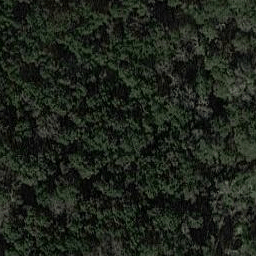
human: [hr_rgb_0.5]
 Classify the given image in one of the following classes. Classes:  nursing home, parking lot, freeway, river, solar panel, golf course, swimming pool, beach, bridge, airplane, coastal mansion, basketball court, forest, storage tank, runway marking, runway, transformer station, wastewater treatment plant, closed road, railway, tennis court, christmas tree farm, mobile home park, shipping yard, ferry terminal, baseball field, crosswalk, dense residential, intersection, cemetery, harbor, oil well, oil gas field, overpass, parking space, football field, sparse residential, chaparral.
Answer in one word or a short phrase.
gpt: forest